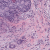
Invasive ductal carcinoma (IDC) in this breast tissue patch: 1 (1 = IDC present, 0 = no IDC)